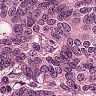
Metastatic tissue present: yes